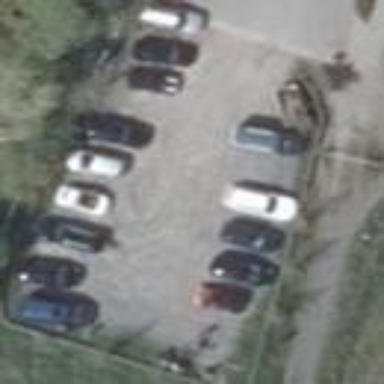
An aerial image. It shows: Asphalt parking lot.